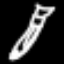
Label: pencil